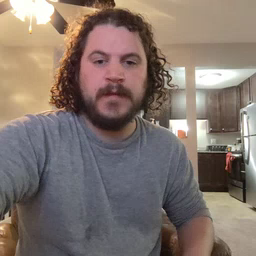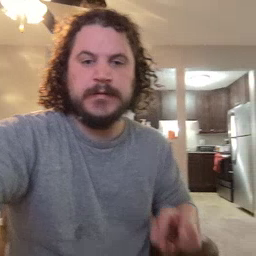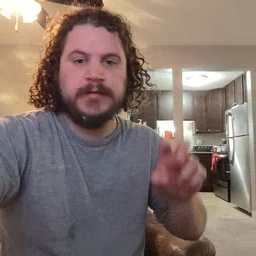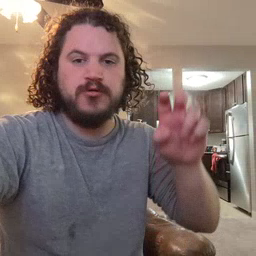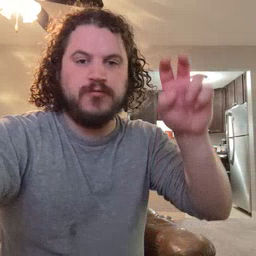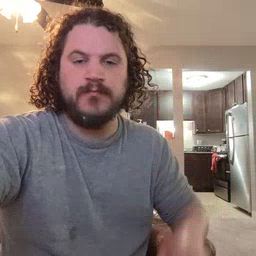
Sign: stairs